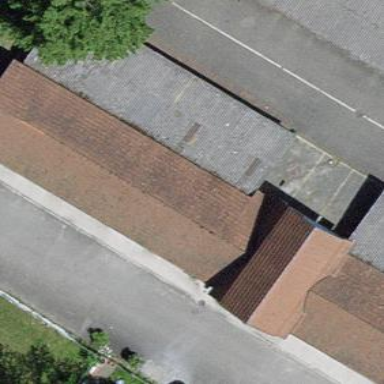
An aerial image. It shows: Group of garages.